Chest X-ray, PA view. Patient: 23 years old, sex F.
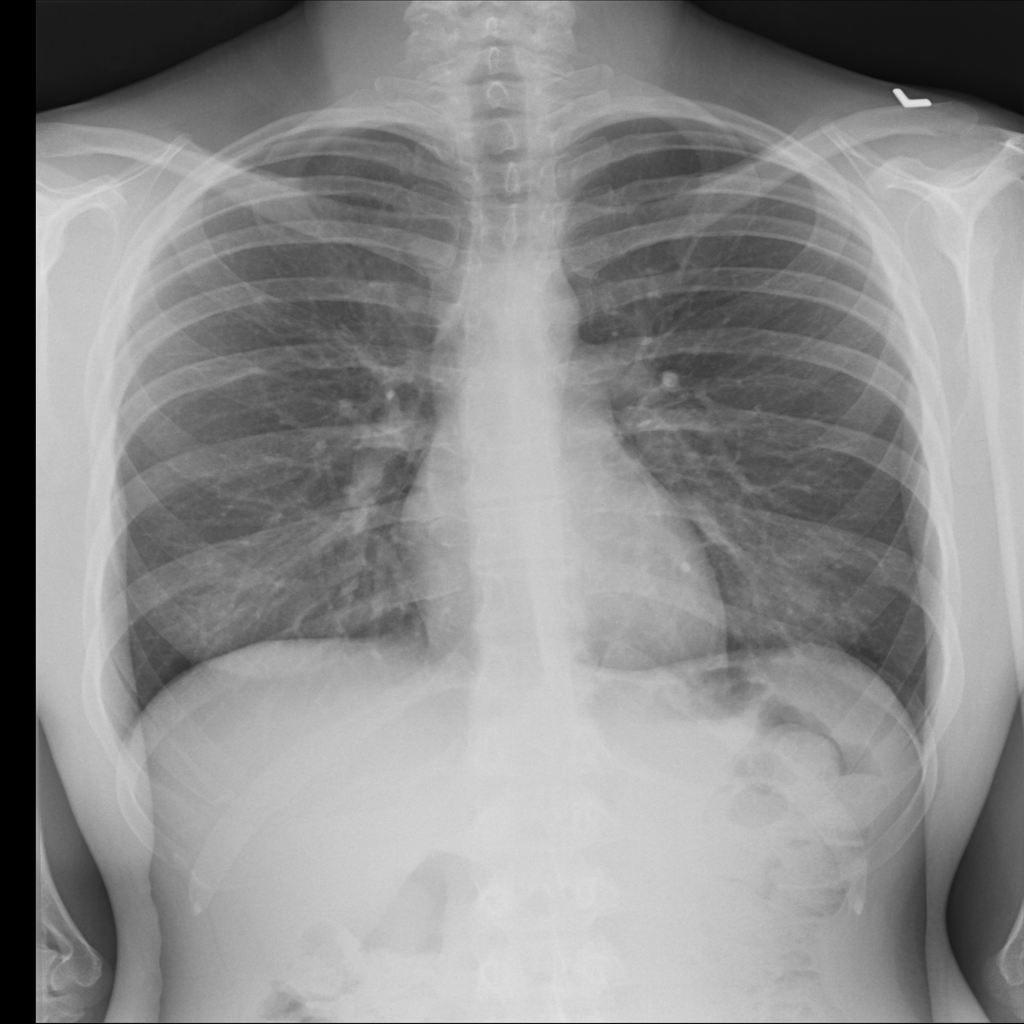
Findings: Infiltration